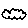
Label: cloud